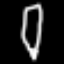
Label: pencil